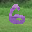
Label: 6